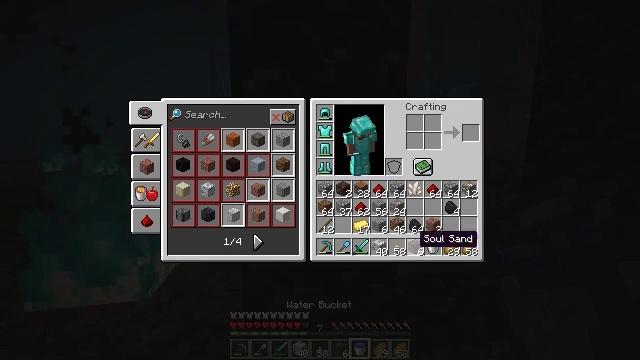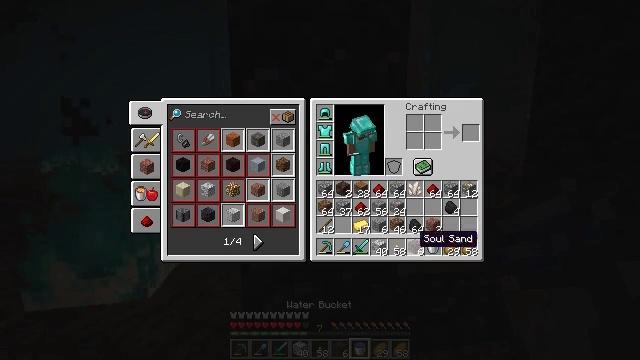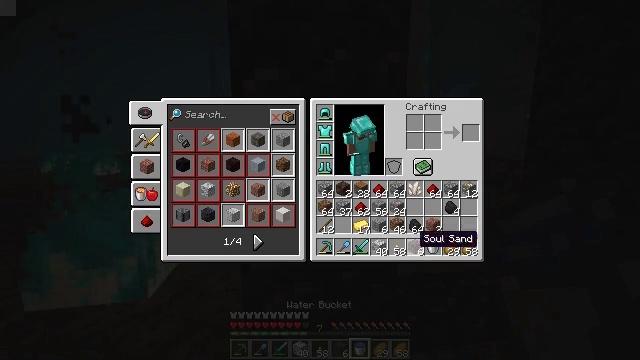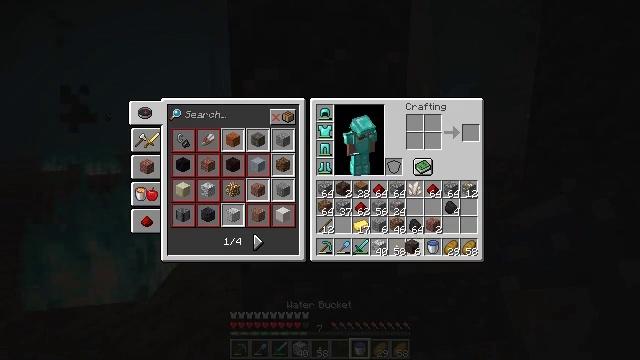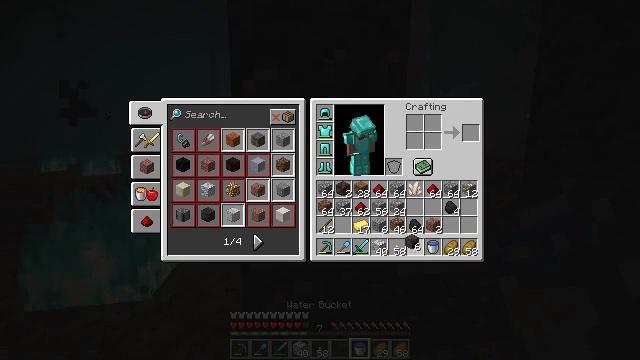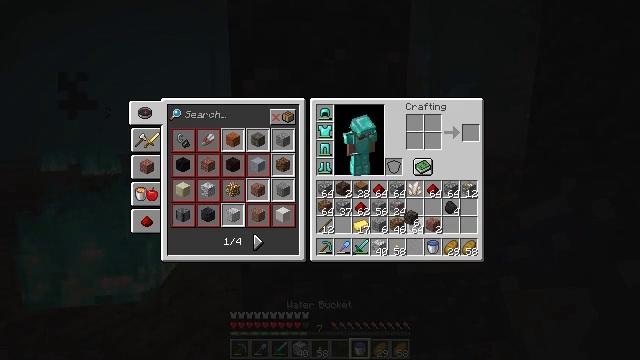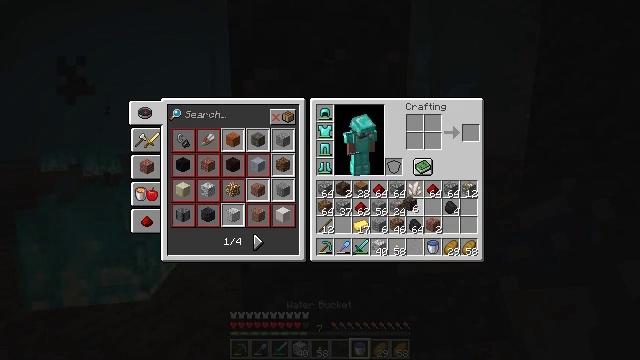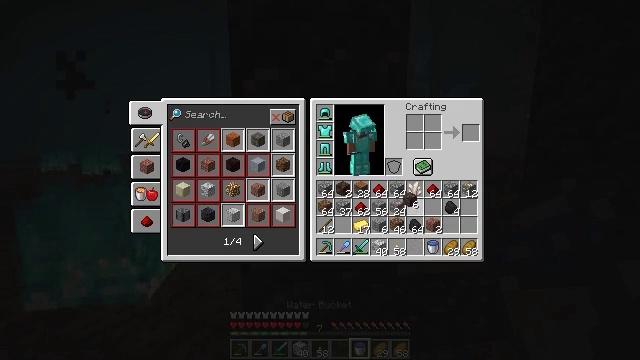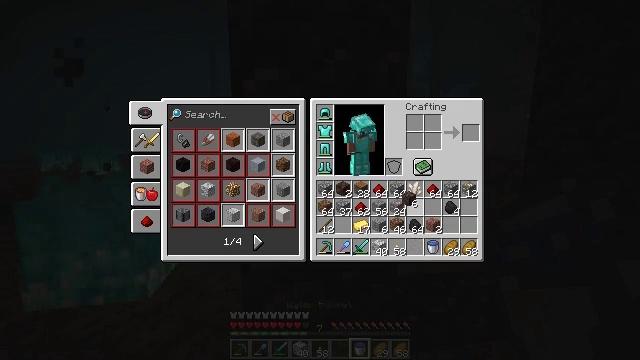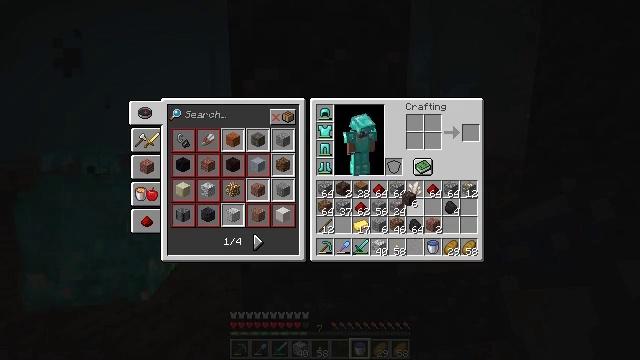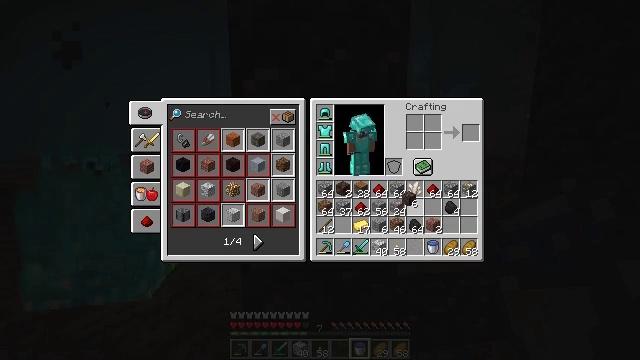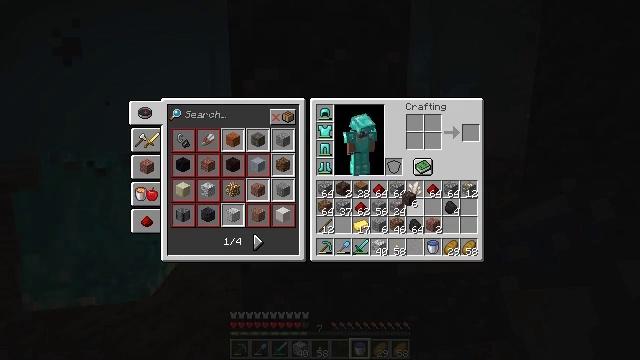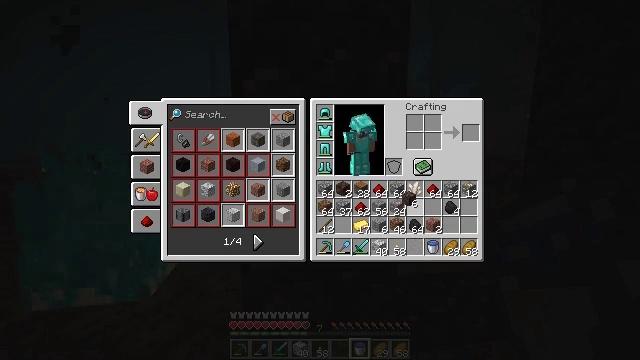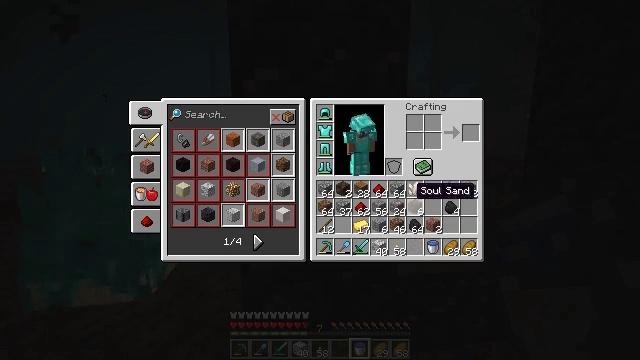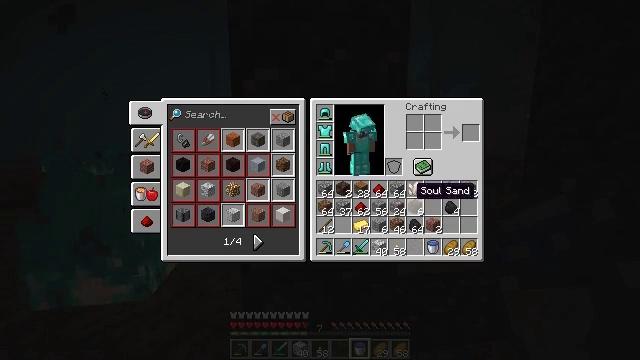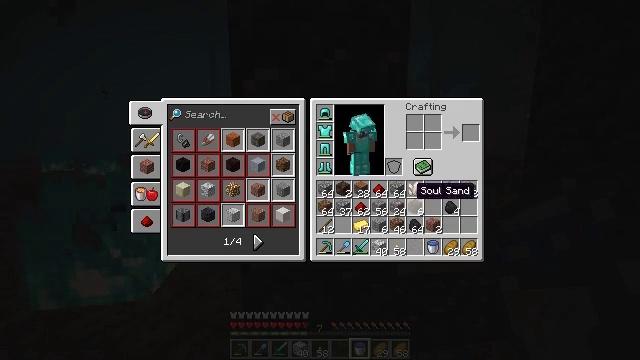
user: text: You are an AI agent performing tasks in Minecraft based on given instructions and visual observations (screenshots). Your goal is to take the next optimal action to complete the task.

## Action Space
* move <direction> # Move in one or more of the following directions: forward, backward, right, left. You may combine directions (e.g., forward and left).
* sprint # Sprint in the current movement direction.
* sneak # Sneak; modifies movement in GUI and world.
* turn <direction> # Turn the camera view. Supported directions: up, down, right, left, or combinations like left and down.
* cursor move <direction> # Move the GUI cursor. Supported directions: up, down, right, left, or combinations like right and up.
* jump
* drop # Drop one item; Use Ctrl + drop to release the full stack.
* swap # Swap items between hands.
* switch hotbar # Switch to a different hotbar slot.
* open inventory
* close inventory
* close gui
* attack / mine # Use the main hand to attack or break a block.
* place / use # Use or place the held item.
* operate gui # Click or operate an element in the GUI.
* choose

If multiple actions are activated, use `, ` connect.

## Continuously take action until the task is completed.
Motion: motion action
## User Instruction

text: Clear the area by removing soul fire.
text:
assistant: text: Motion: no_op
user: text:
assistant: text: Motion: no_op
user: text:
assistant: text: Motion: operate gui
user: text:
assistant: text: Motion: operate gui
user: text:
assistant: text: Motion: cursor move up
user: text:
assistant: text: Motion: cursor move up
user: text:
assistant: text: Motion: no_op
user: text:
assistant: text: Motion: no_op
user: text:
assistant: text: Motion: operate gui
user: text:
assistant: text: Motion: operate gui
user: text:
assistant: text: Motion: operate gui
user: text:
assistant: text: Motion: operate gui
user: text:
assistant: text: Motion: no_op
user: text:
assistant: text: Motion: no_op
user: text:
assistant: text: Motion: no_op
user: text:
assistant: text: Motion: no_op
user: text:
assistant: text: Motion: no_op
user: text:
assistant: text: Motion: no_op
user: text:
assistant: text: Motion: no_op
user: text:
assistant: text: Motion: no_op
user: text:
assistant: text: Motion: no_op
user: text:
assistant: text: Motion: no_op
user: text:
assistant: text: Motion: no_op
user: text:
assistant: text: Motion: no_op
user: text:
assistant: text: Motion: move back and move left
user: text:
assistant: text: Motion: move back and move left, turn left and up
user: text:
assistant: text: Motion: move back and move left, turn left
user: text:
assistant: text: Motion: move back and move left
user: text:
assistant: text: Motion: move back and move left
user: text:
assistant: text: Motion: move back and move left